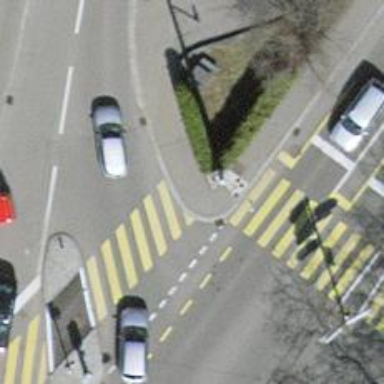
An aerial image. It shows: Kerb barrier.